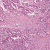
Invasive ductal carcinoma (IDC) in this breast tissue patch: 1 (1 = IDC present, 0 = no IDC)